Field crop: maize
Growth stage: 1
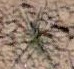
Species: salsola